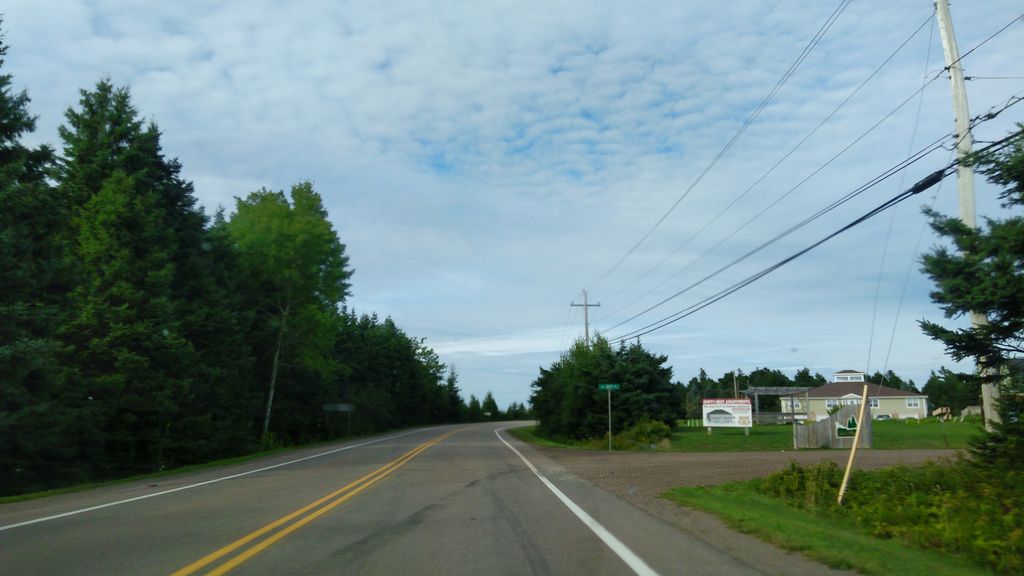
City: charlottetown